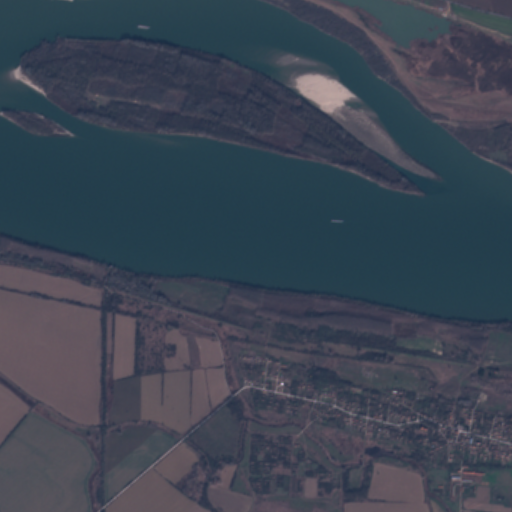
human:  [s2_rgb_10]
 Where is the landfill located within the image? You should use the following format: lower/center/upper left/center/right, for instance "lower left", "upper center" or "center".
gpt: The landfill is located in the upper right of the image.
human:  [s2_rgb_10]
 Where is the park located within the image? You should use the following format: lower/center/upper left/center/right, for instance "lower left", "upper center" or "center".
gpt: The park is located in the lower right of the image.
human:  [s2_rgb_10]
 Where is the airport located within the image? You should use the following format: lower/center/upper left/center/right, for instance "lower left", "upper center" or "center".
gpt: There is no airport in the image.